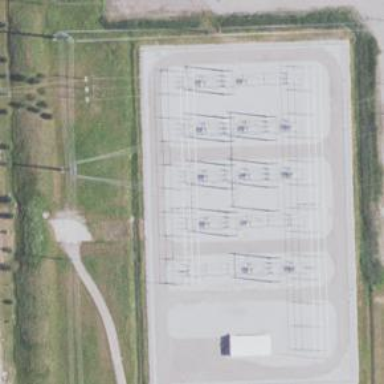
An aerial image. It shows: Switch used for power control.